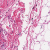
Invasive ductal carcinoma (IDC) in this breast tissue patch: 0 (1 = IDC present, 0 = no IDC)